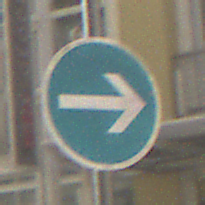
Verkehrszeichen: VorgeschriebeneFahrtrichtungHierRechts
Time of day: MorningAfternoon
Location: Outdoor (Urban)
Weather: PartlyCloudy
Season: NotSpecified
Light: Natural